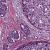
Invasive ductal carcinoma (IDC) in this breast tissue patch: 0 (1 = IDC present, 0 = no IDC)